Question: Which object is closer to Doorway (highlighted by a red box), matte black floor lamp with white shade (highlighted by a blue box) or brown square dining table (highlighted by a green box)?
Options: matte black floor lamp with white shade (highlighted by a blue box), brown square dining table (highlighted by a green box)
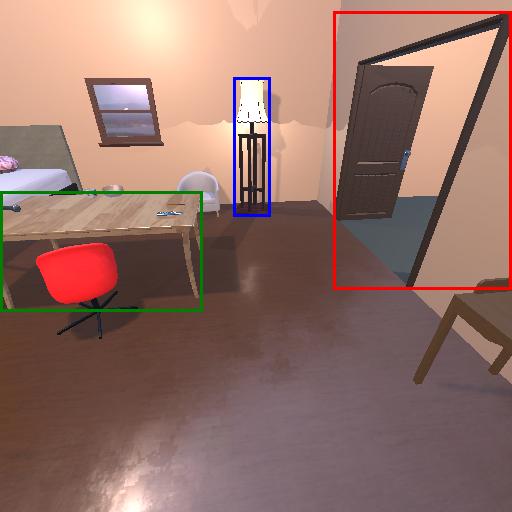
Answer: matte black floor lamp with white shade (highlighted by a blue box)